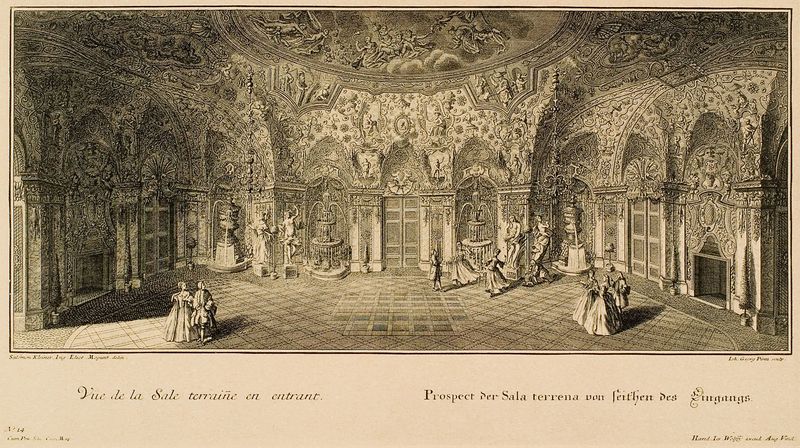
Titel: Prospect der Sala Terrena von Seithen des Eingangs
Künstler: Salomon Kleiner
Schlagwörter: mann, schatten, weiß, frauen, menschen, damen, fenster, frau, kleider, licht, männer, raum, schwarz, tür, zimmer, schloss, gesellschaft, muster, tanz, barock, signatur, boden, decke, rokkoko, blatt, tanzen, brunnen, kamin, herrschaft, schrift, türen, grafik, tag, saal, salon, eingang, palast, druck, fliesen, text, buchstaben, mosaik, statuen, fresken, prunk, vue, deckenmalerei, latein, thronsaal, prospect, eingangs, sw, brunnnen, sala, terrena